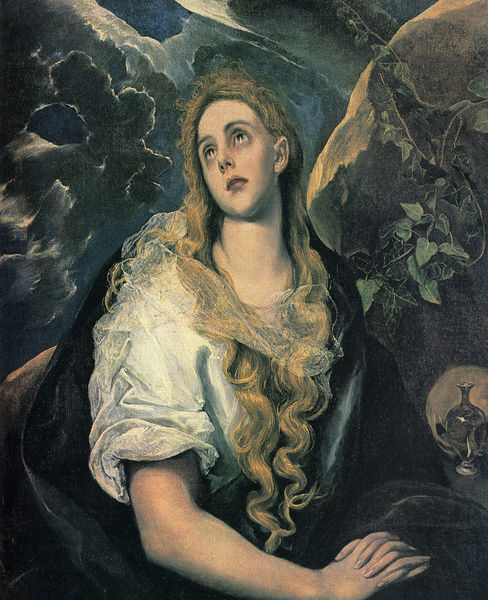
Titel: Die büßende Magdalena
Künstler: El Greco
Standort: Kansas City (Missouri)
Institution: W. Rockhill Nelson Gallery of Art
Schlagwörter: blau, blätter, dunkel, felsen, gemälde, gewitter, gott, hand, himmel, laub, schatten, umhang, weiß, wolken, gelb, mädchen, ocker, ausschnitt, braun, finger, frau, frisur, glas, grau, hell, kleid, licht, mund, nacht, nase, ohr, schwarz, blick, schleier, wolke, blond, flasche, arm, arme, augen, bluse, falten, inkarnat, lang, schädel, stein, steine, tod, trauer, ärmel, hals, hände, portrait, porträt, öl, einsamkeit, natur, dunkelheit, gewand, haare, halbfigur, mantel, blatt, pflanzen, locken, ohren, amphore, engel, krug, ranken, vase, bewölkt, spanien, wellen, düster, fels, gebirge, ausdruck, sturm, wetter, gefaltet, brauen, pupillen, faltenwurf, becher, gefäß, helligkeit, beten, gebet, ranke, karaffe, verzweiflung, jüngling, totenkopf, efeu, gefaltete hände, sehnsucht, hölle, manierismus, flehen, heilige, anbeten, heilig, magdalena, betend, el greco, gewellt, gelängt, manieriert, gaze, glasflasche, ineinander, hände gefaltet, himmelwärts, salbgefäss, gift, greco, augenaufschlag, efeuranke, fiole, glasige augen, himmelnder blick, hingebung, hönde, kräusel, verzückt, besinnlich, schwarzer mantel, stürmich, del greco